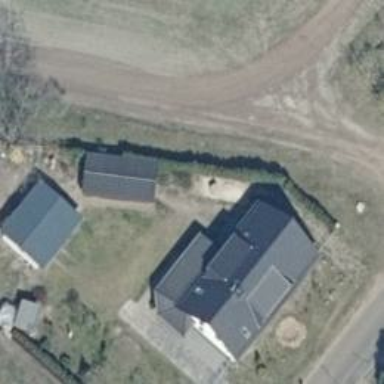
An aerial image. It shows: Gabled roof house.